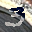
Label: 3